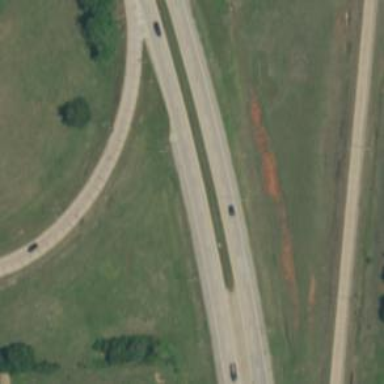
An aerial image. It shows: Trunk highway.